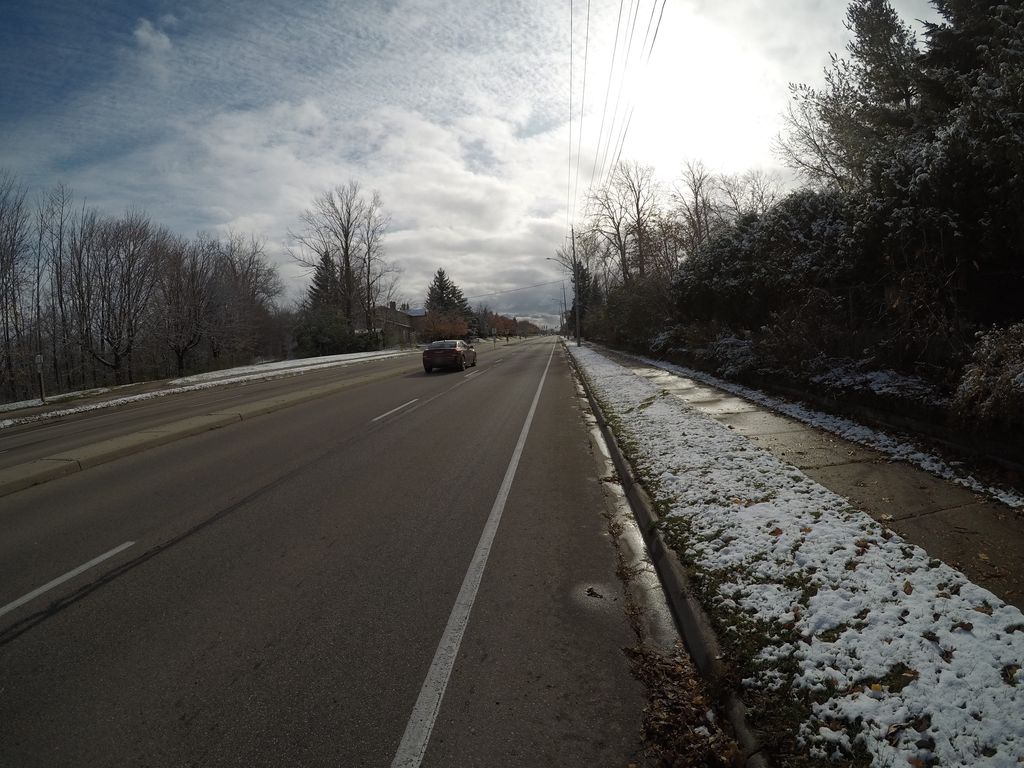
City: kitchener-waterloo